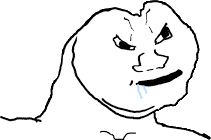
Label: 5_Brainlet